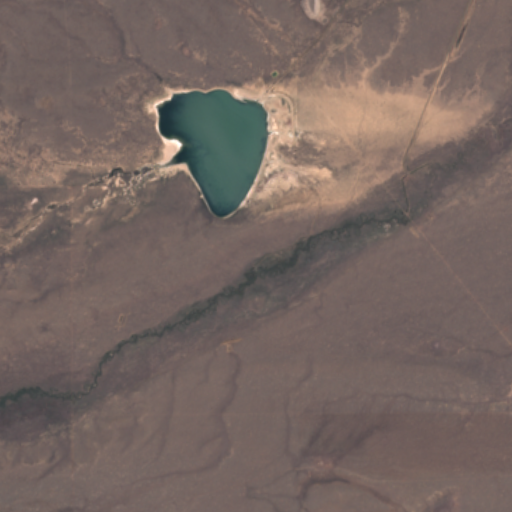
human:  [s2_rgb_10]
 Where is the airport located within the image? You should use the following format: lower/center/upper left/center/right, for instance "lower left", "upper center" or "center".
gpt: There is no airport in the image.